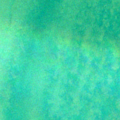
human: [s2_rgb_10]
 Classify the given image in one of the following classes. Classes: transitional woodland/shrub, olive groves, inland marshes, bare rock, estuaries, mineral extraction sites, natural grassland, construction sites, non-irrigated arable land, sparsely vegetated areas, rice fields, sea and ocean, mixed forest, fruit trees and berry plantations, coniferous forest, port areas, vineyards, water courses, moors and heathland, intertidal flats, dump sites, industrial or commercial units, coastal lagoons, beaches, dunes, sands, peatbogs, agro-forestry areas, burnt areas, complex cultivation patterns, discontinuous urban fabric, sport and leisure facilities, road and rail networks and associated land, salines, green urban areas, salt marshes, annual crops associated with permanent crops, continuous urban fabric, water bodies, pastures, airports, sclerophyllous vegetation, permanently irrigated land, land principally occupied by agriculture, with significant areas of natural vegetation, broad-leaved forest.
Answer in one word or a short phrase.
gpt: sea and ocean